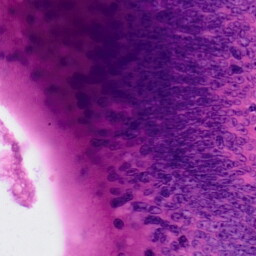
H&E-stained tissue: Colon